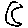
Label: moon